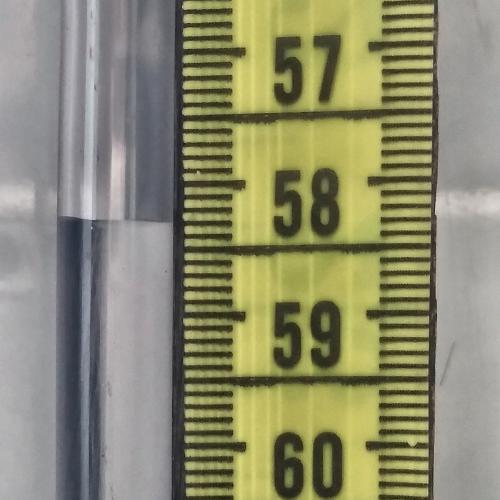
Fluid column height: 58.3 cm